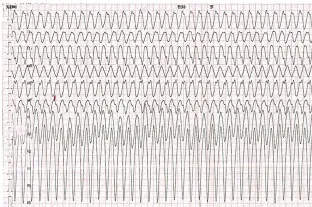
Electrocardiogram (ECG) of the proband. (A) The ECG of the proband showed ventricular tachycardia onset at a cycle length of 280ms.
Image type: electrography (ekg)